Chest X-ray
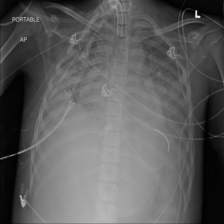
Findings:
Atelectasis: negative
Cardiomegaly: negative
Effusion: negative
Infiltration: negative
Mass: negative
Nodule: negative
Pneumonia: negative
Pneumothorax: negative
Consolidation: negative
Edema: negative
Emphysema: negative
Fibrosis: negative
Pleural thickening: negative
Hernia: negative